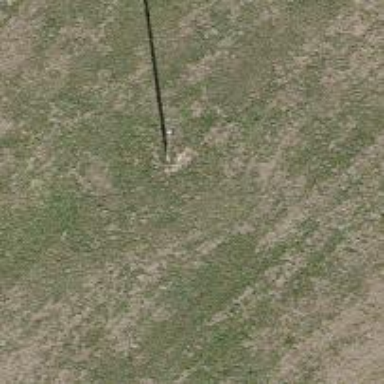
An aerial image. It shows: Power pole.